RGB frame:
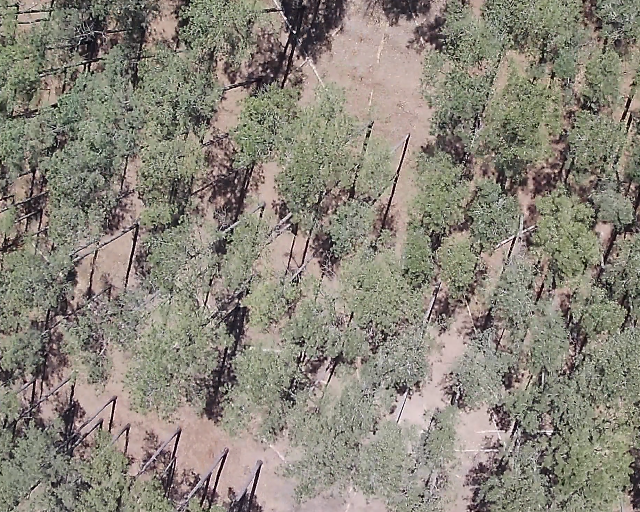
Thermal frame:
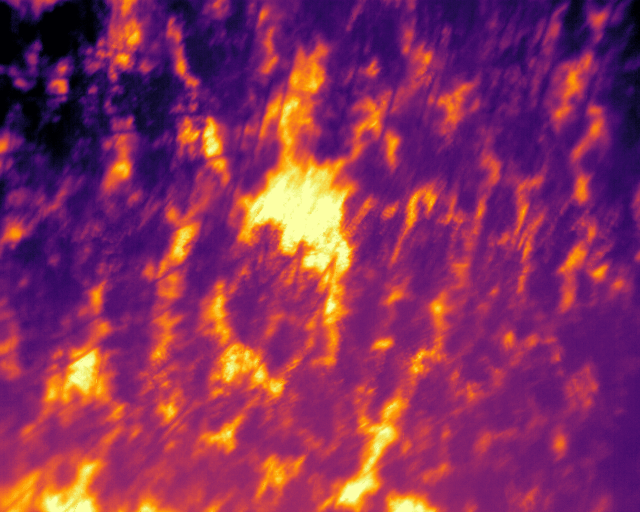
Captured: 2026-02-27 02:36:37
Pixels at or above 80 °C: 0 (fraction of frame: 0)